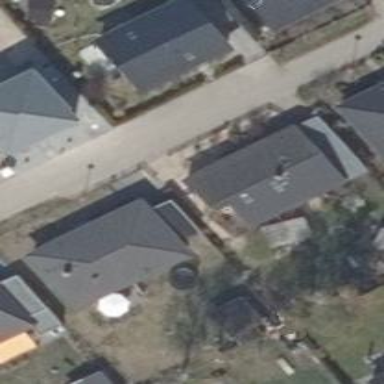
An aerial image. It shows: House with gabled roof. The roof is dark grey and oriented along the building.